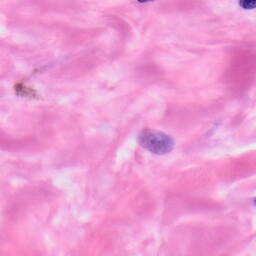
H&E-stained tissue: Skin